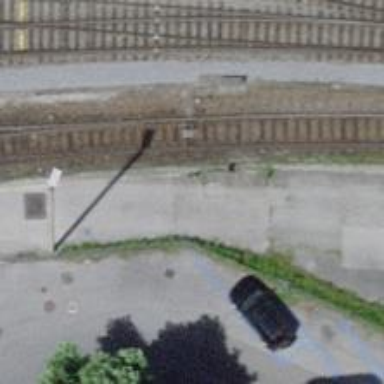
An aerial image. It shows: Single track railway in yard.